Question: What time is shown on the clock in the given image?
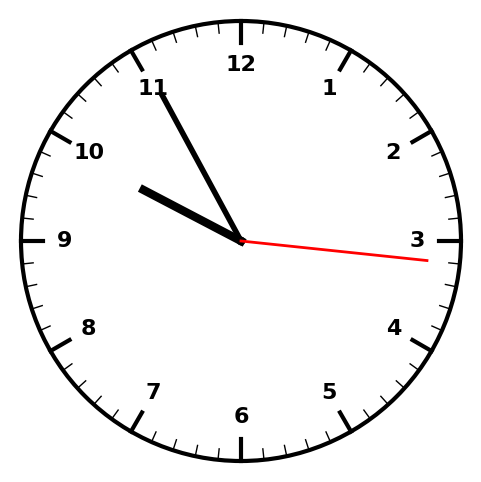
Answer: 09:55:16